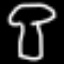
Label: mushroom